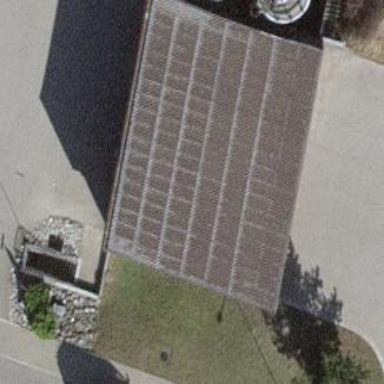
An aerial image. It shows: Group of garages.